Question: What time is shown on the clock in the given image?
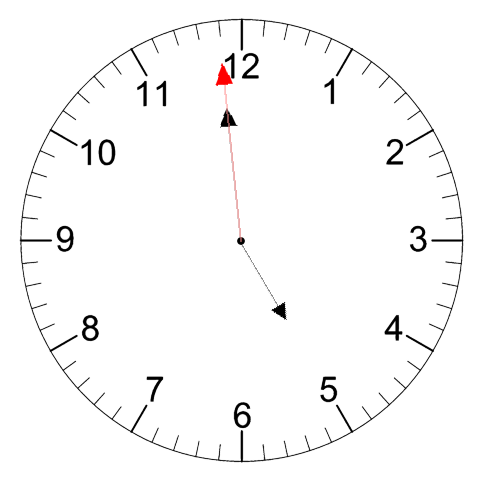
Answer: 04:58:59